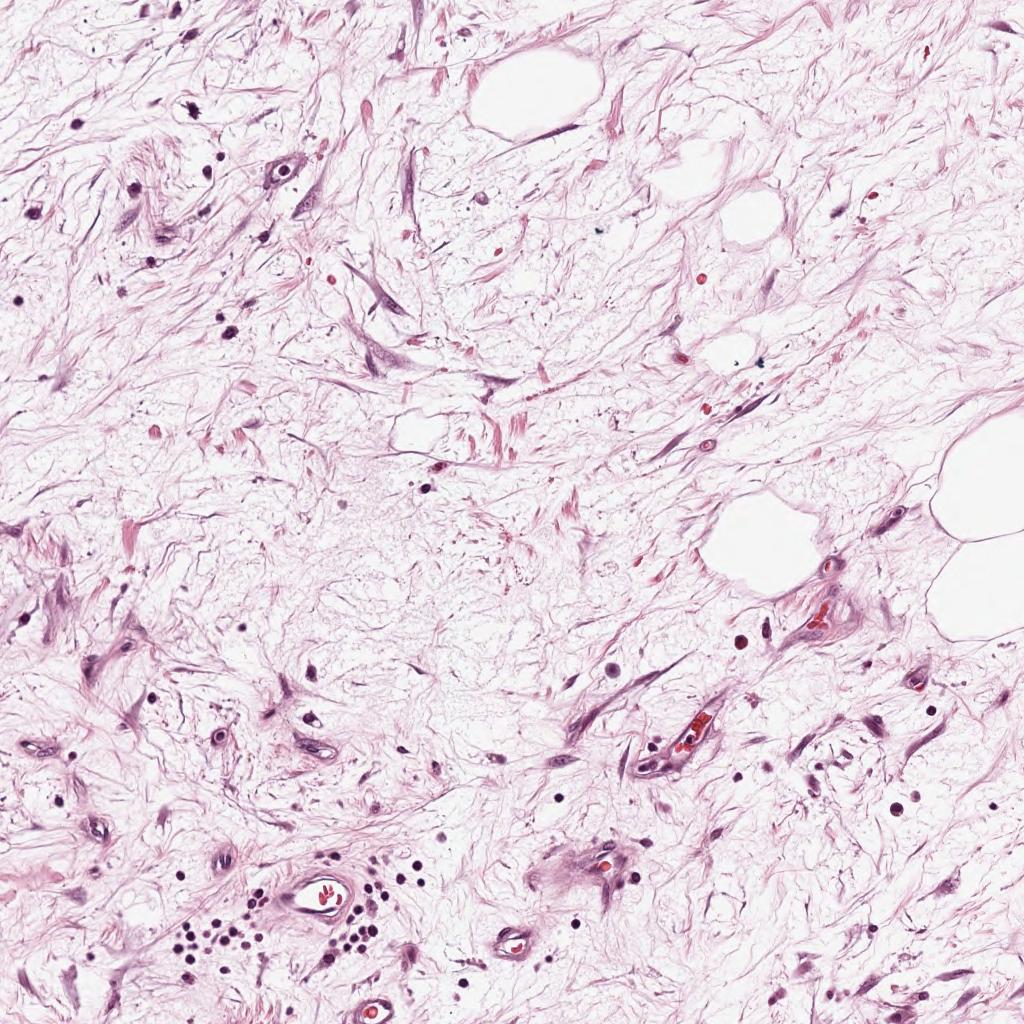
Label: Non-Viable-Tumor